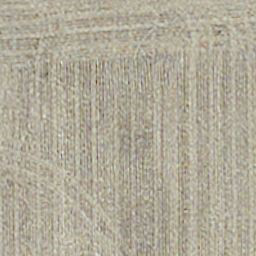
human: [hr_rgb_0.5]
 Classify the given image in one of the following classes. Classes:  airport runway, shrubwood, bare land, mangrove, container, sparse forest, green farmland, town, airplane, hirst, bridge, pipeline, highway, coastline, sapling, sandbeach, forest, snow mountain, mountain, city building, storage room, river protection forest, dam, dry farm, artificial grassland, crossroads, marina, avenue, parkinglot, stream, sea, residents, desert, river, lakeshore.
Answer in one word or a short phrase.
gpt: dry farm